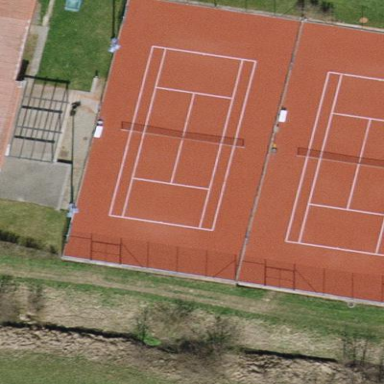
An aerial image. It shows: Sandy tennis court on pitch designated for leisure land.